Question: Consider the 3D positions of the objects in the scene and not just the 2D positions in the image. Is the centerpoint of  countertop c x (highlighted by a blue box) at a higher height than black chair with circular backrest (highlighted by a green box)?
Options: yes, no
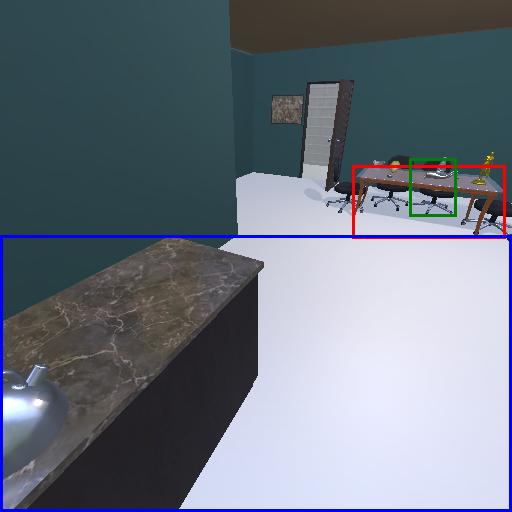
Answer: yes